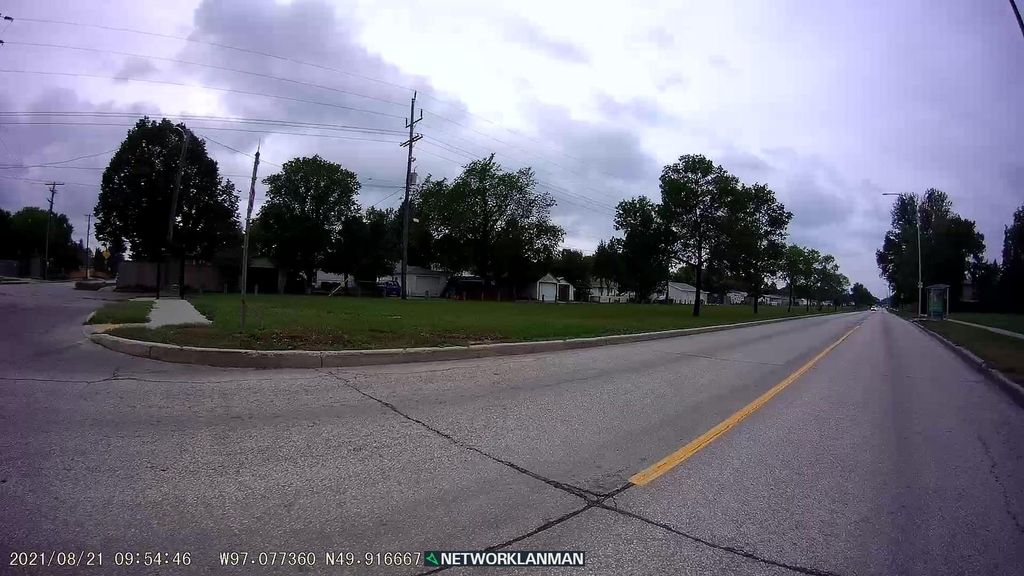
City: winnipeg